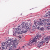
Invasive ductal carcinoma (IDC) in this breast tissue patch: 0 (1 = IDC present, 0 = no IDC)